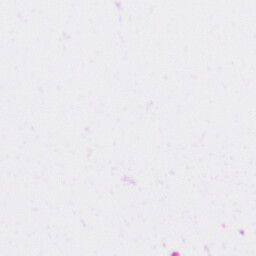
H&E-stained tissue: Skin